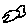
Label: fish